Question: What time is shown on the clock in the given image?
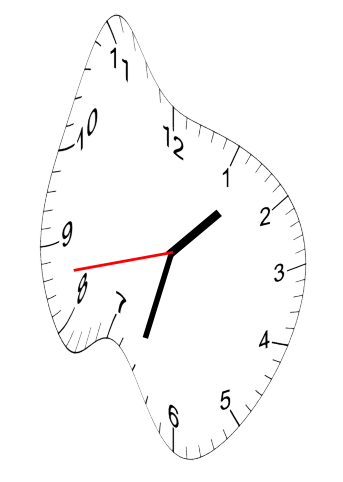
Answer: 01:32:43